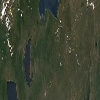
Label: land